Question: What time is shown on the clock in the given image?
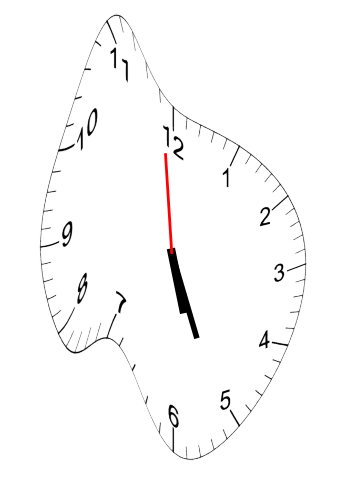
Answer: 05:25:59